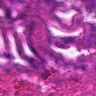
Metastatic tissue present: no